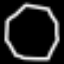
Label: octagon